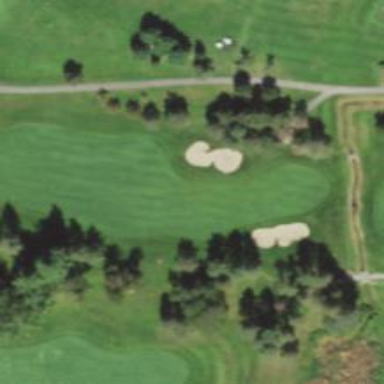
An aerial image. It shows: View of golf hole.